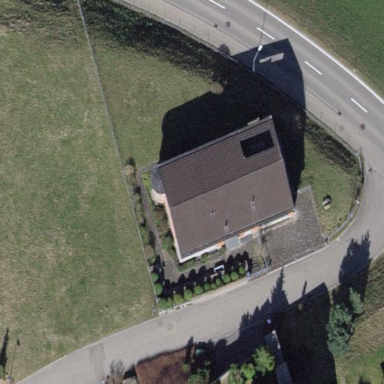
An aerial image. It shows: Residential building.